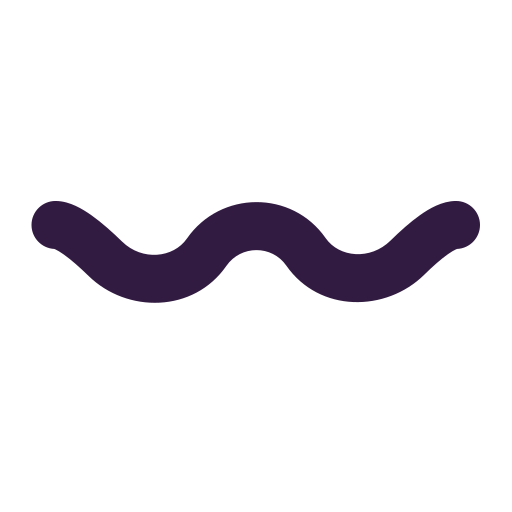
wavy dash flat